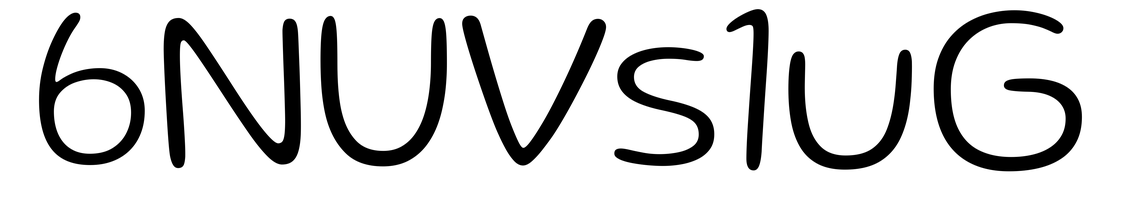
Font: Gluten_ExtraLight